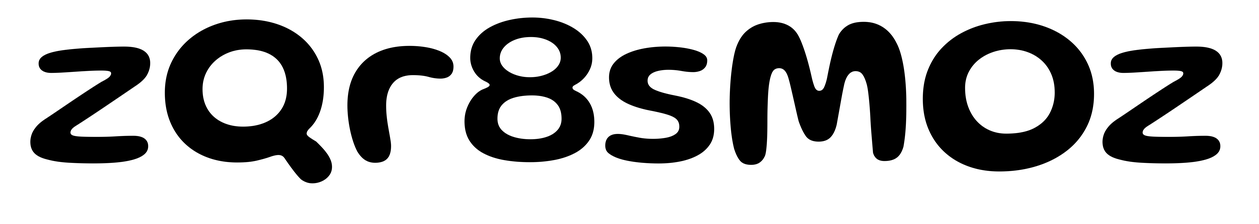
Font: Gluten_Medium